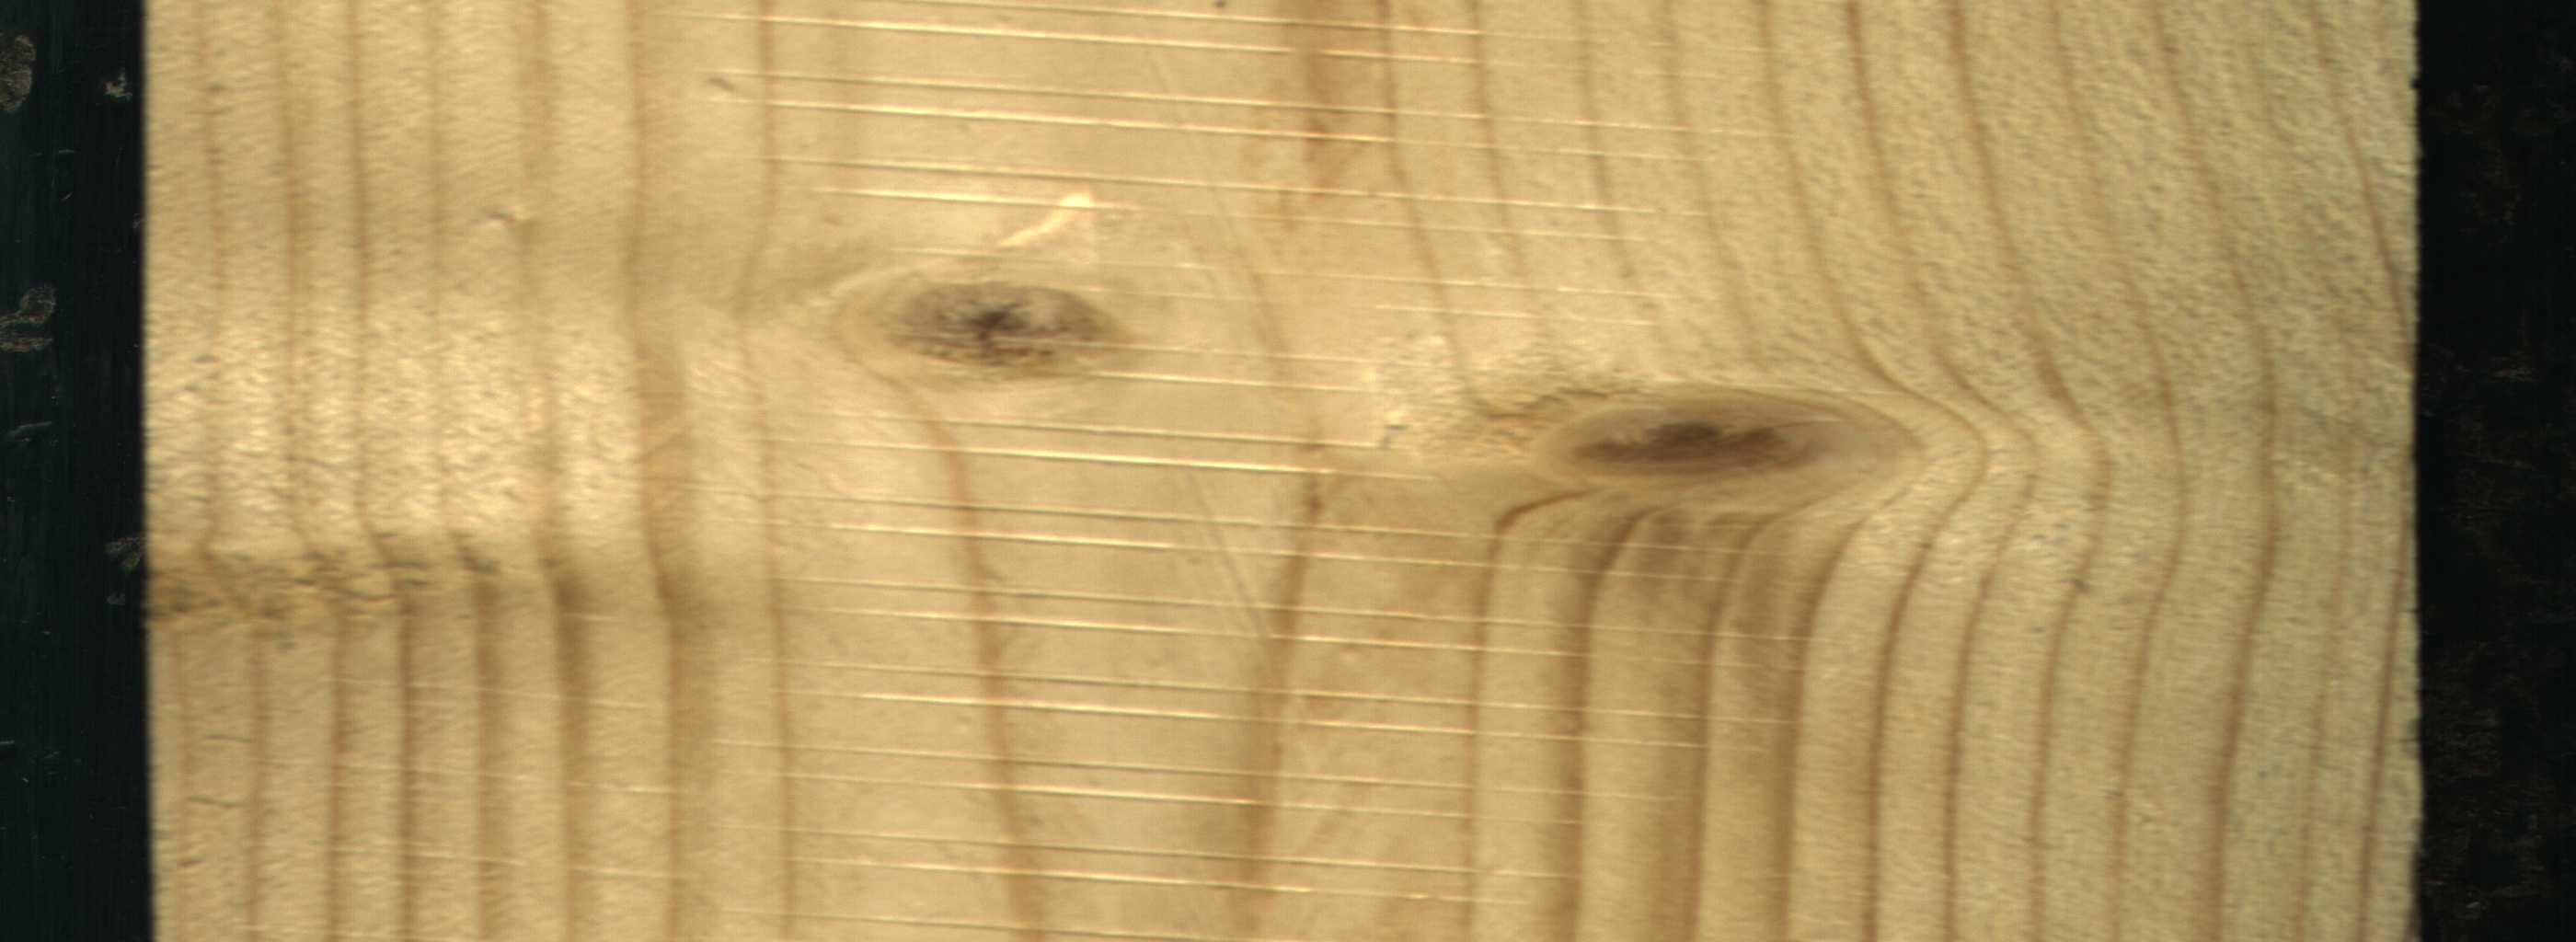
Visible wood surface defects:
Live_Knot
Live_Knot